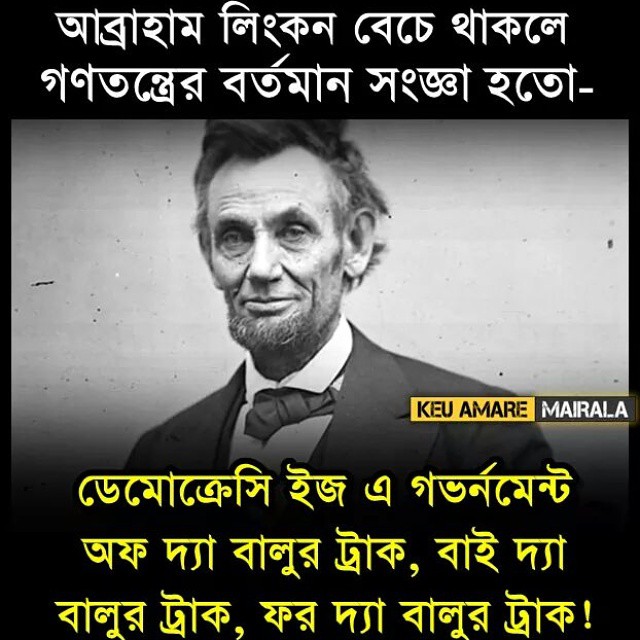
Text: আব্রাহাম লিঙ্কন বেচে থাকলে গণতন্ত্রের বর্তমান সংজ্ঞা হতো- ডেমোক্রেসি ইজ এ গভর্নমেন্ট অফ দ্যা বালুর ট্রাক, বাই দ্যা বালুর ট্রাক, ফর দ্যা বালুর ট্রাক !
Label: Hate
Hate category: Political
Targeted group: Organization